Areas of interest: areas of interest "Ski Resort"
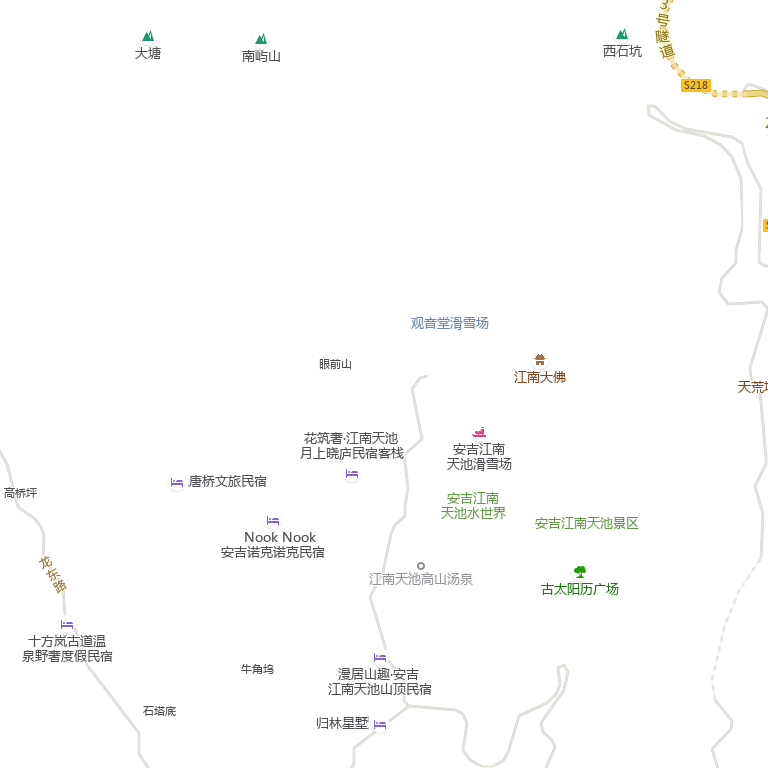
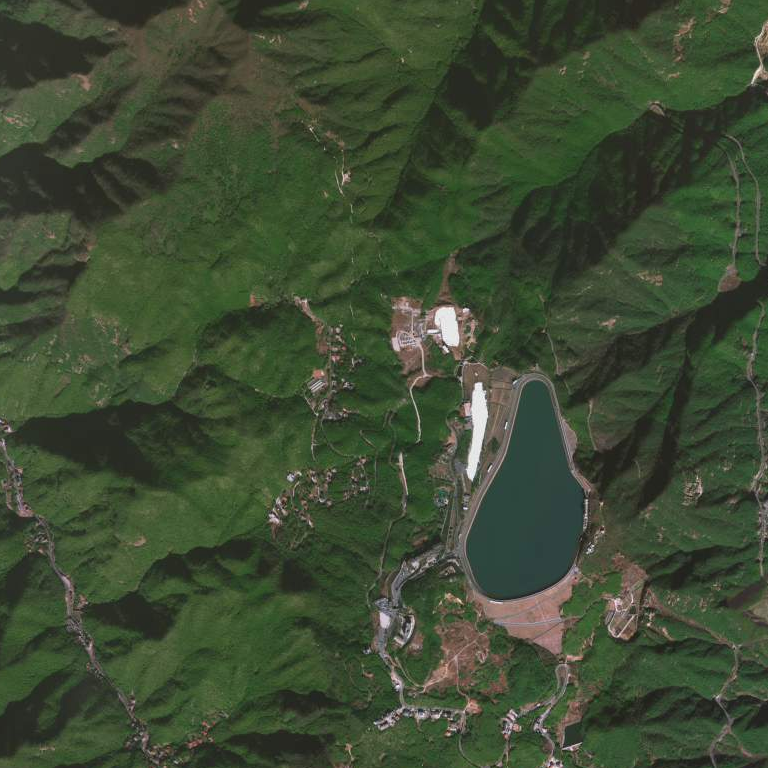